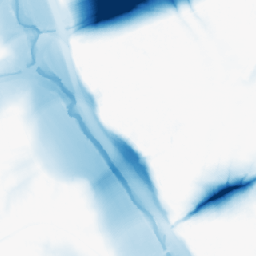
Category: morphological
Decomposition family: morphological
Decomposition parameters: operation: closing
size: 50
Upsampling method: nearest
Upsampling parameters: scale: 8
Upsampling scale: 8